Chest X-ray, PA view. Patient: 60 years old, sex F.
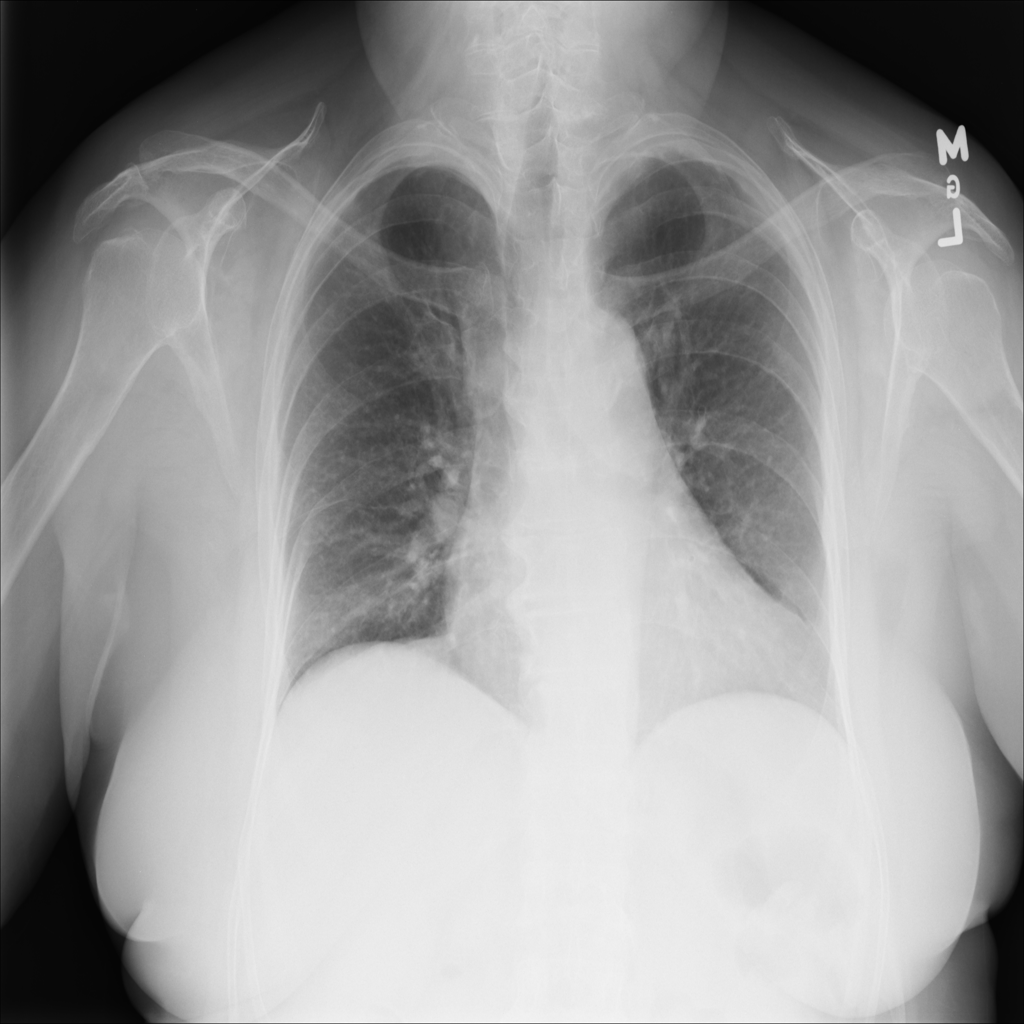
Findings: Cardiomegaly